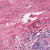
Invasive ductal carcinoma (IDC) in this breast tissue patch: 1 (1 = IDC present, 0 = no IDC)